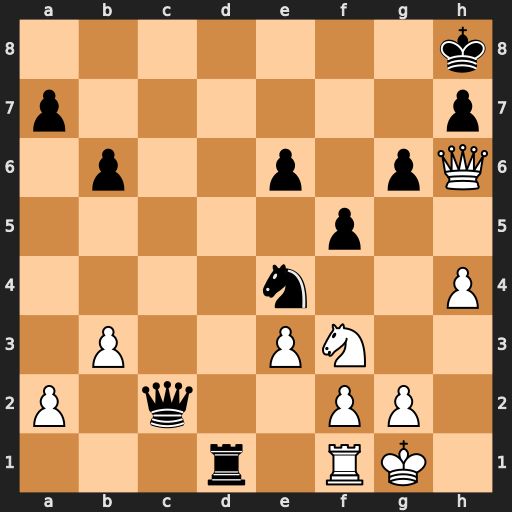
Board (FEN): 7k/p6p/1p2p1pQ/5p2/4n2P/1P2PN2/P1q2PP1/3r1RK1
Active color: w
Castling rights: -
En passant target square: -
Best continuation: Qf8#